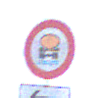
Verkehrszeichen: VerbotFahrzeugeWassergefaehrdenderLadung
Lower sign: RichtungsangabeDurchPfeile2
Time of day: SunriseSunset
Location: Outdoor (Nature)
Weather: PartlyCloudy
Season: NotSpecified
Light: Natural